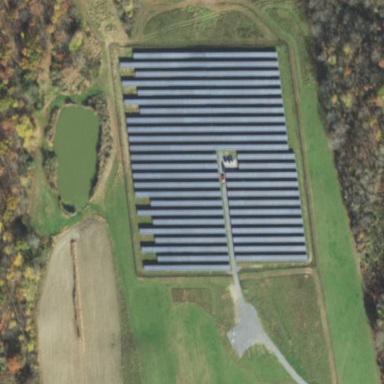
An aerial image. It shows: Solar power plant utilizing photovoltaic technology to generate electricity.